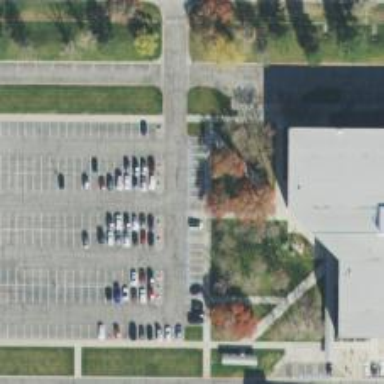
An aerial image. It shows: Parking space is available.